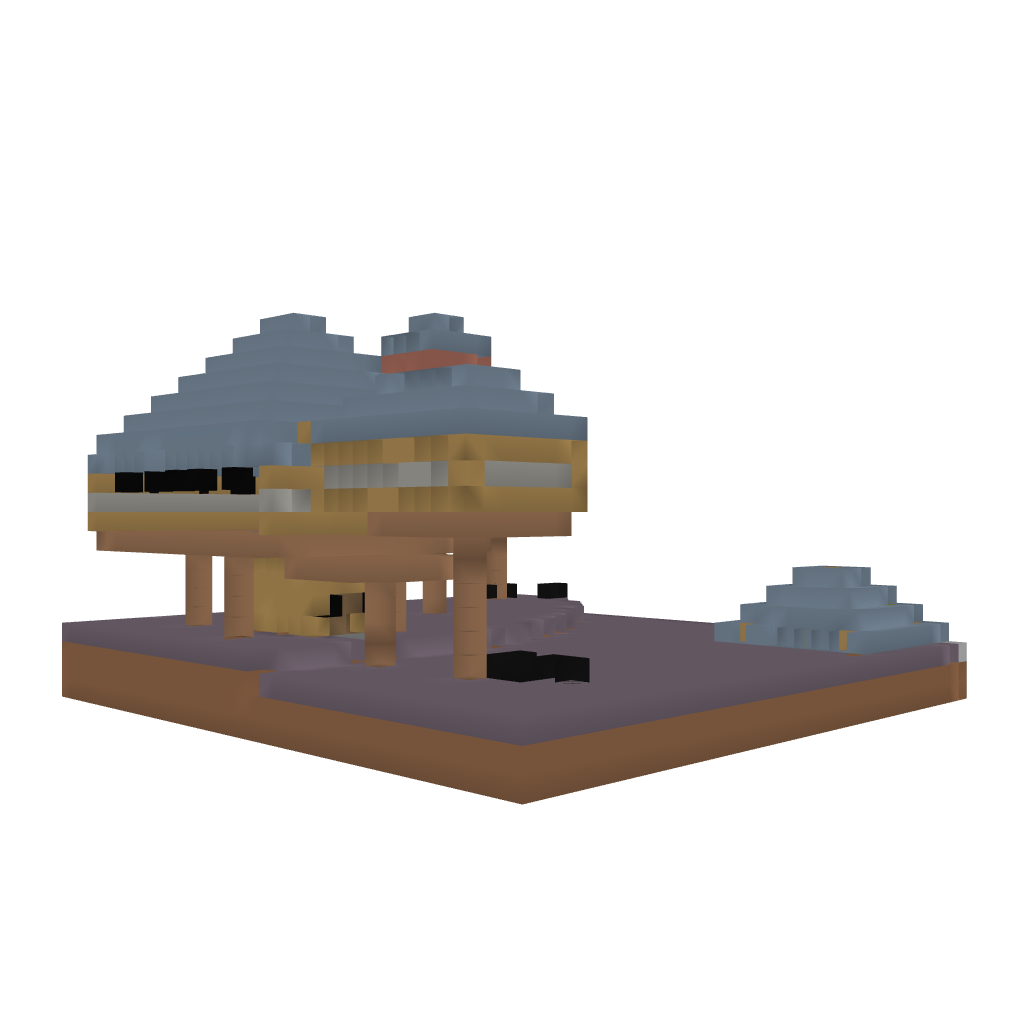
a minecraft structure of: Mushroom house 1